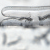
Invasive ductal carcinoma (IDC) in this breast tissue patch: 0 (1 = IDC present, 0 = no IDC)